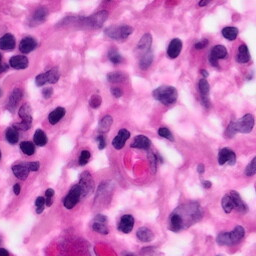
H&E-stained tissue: Pancreatic